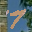
Label: 7